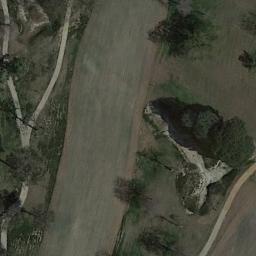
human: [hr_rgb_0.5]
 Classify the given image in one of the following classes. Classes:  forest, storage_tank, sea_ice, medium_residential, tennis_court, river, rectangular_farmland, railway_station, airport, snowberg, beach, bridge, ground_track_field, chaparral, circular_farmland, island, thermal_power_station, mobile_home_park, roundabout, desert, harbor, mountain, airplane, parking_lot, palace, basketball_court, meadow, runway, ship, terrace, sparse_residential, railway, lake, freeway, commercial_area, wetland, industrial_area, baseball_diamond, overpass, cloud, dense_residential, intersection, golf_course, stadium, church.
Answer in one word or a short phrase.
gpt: golf_course